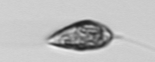
Label: Prorocentrum_triestinum